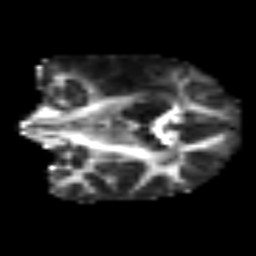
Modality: FA
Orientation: coronal
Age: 64
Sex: male
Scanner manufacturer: siemens
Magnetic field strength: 3 T
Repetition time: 3.2 s
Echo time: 0.081 s